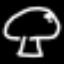
Label: mushroom